Field crop: maize
Growth stage: 2
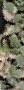
Species: convolvulus